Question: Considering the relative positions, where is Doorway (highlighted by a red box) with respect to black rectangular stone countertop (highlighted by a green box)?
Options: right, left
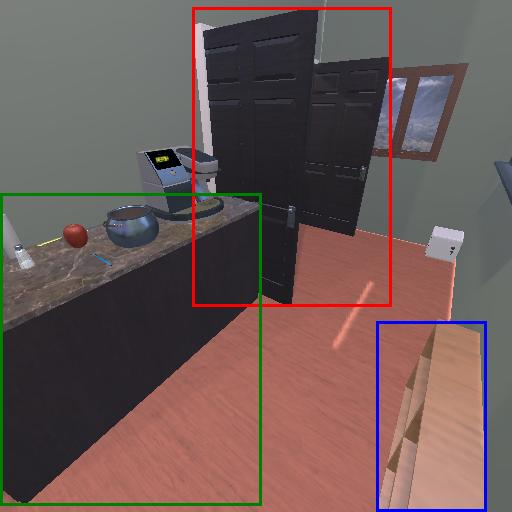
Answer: right